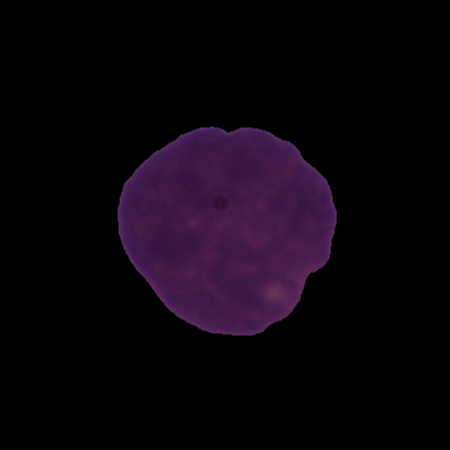
Label: cancer